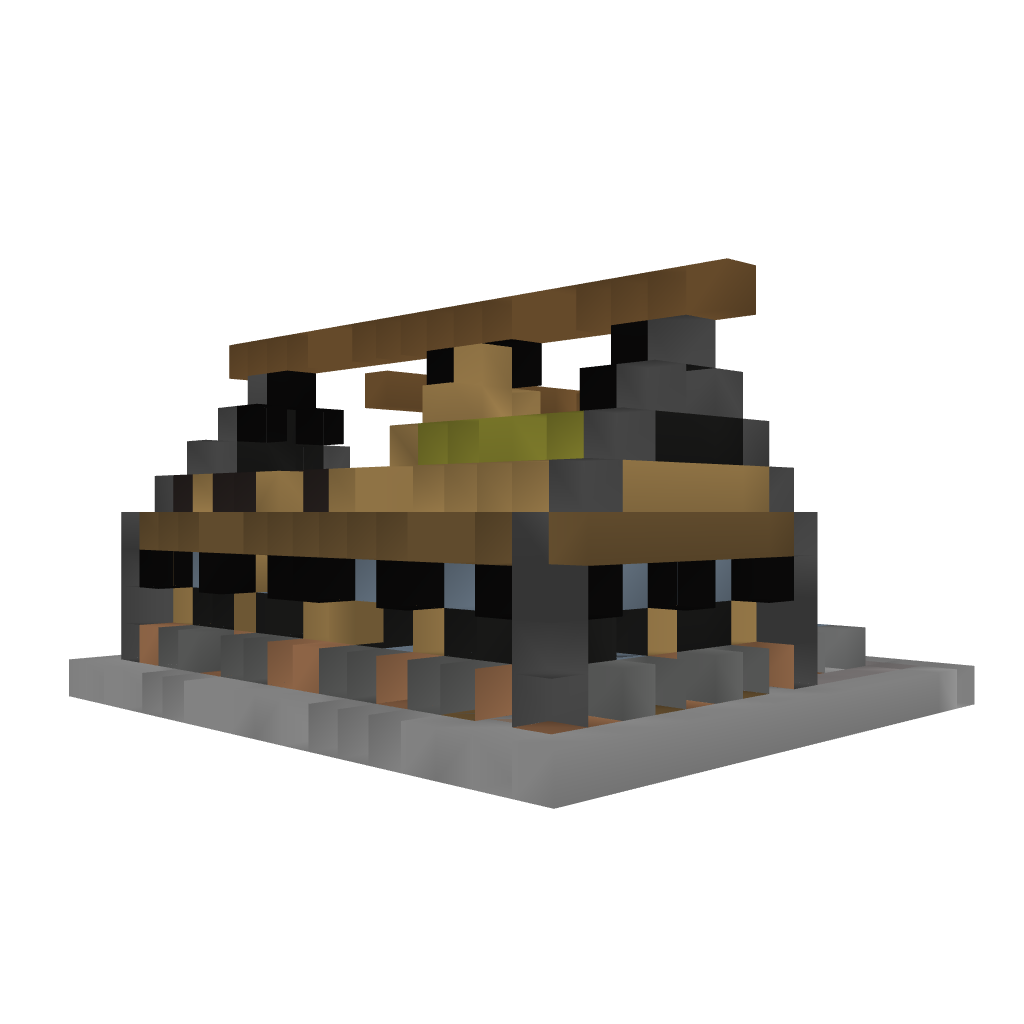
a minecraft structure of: My wooden house (1.6.4)